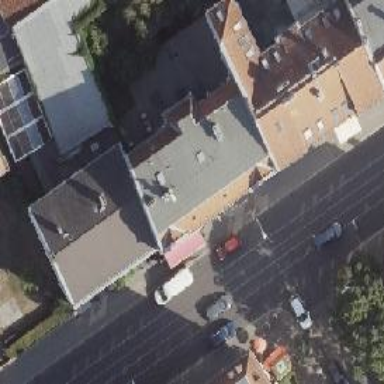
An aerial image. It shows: Beauty shop.